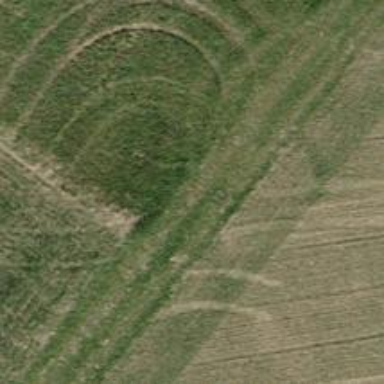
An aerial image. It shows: Grassy track.